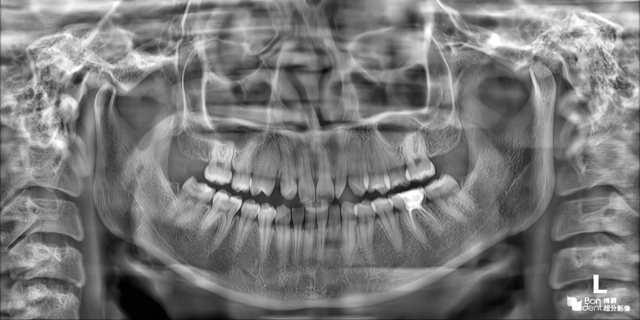
adult